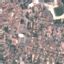
Land use / land cover: Residential